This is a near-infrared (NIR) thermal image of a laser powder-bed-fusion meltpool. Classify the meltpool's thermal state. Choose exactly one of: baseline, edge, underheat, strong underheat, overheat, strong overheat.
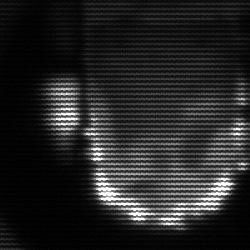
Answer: baseline